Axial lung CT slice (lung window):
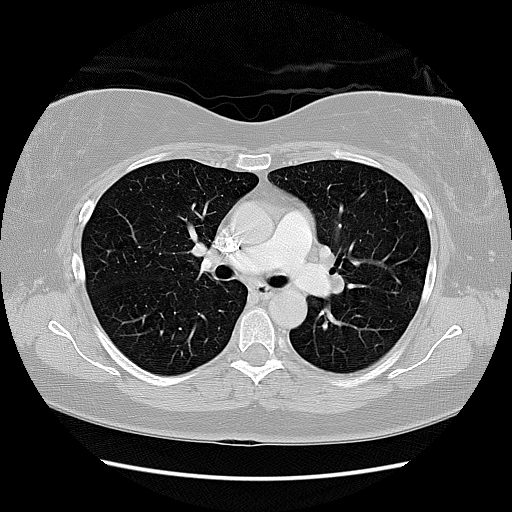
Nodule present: no